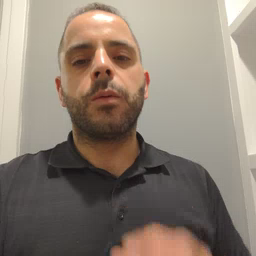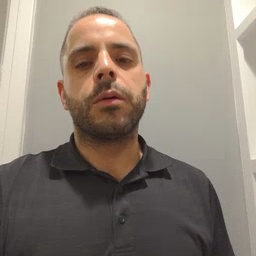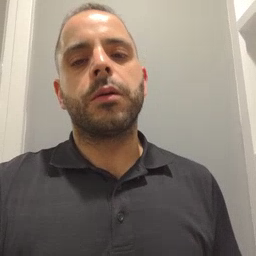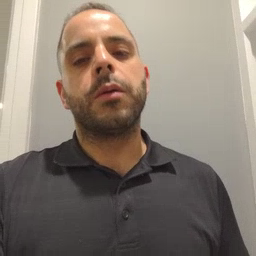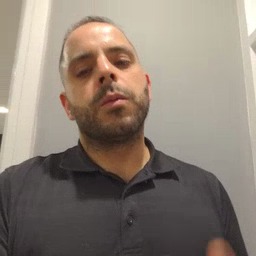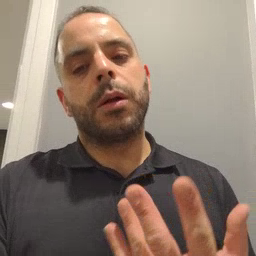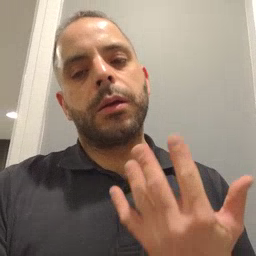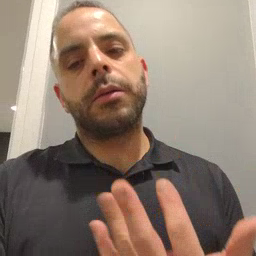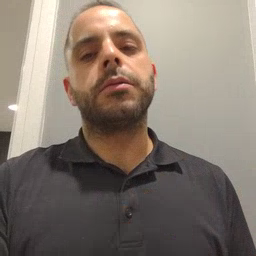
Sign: wait